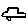
Label: car